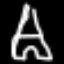
Label: The Eiffel Tower